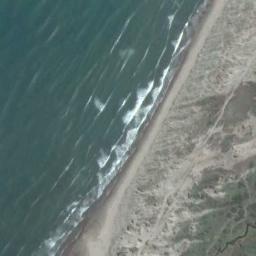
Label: beach